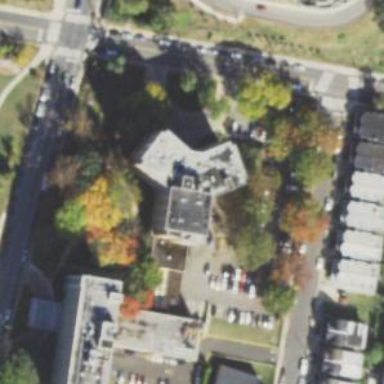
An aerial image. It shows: Part of building is shown in the image.